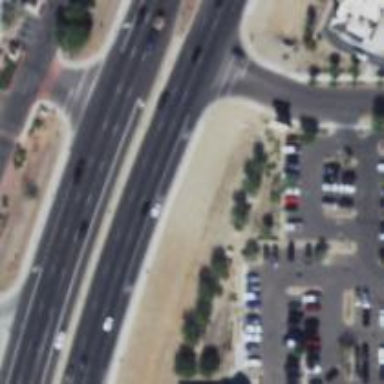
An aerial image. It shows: Asphalt road classified as trunk highway.